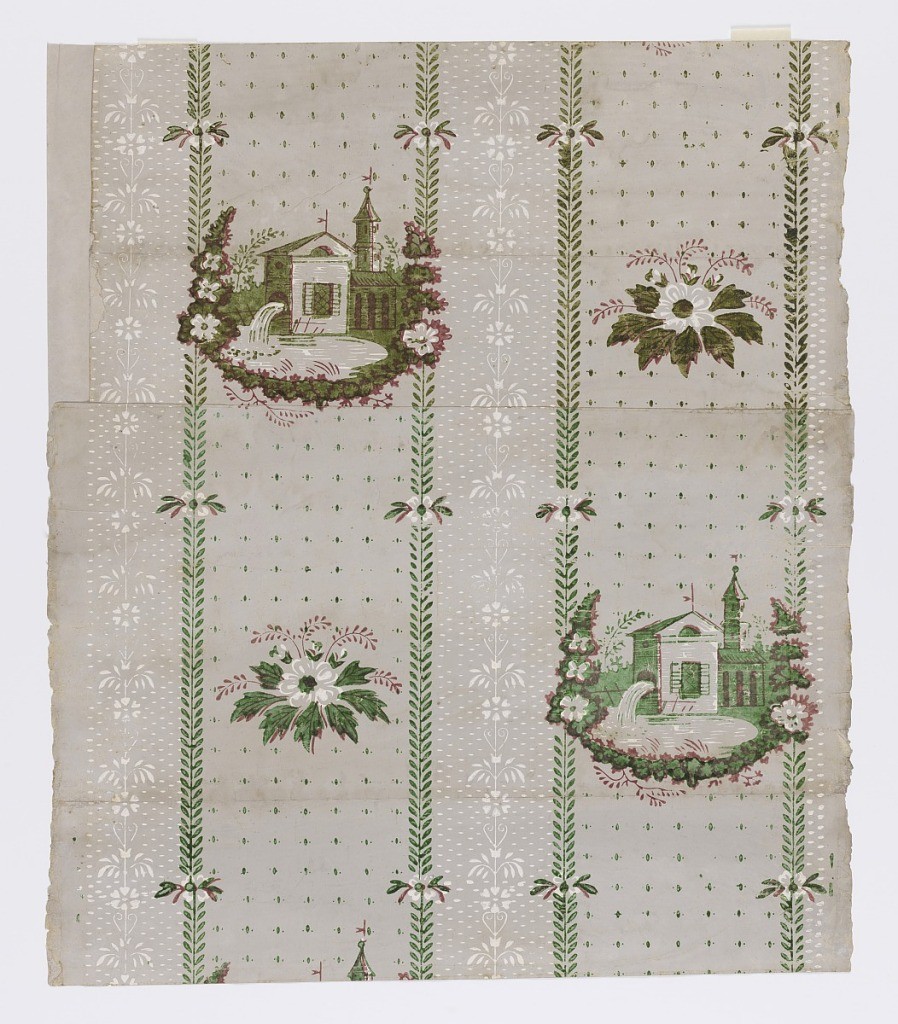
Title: Sidewall
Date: ca. 1800
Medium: Block printed on joined sheets
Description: Floral stripes with alternating thin and thick bands.  Thick bands contains alternating water mills and floral designs.  Printed in varnished green, red and white on gray ground.